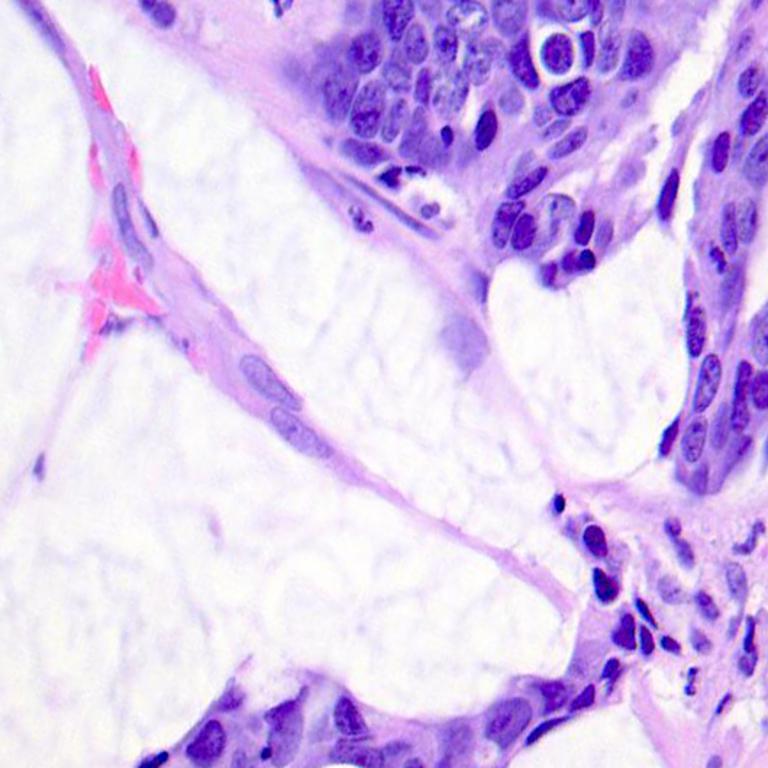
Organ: colon
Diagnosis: adenocarcinomas